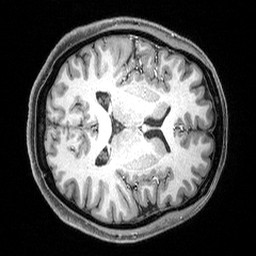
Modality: T1w
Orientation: axial
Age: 33
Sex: male
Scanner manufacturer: siemens
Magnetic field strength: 3 T
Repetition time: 2.3 s
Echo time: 0.00298 s